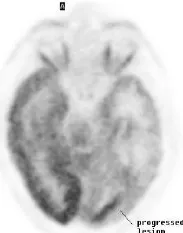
MRI and PET imaging studies. (C-F) FDG PET brain images of patient no. . These show an area of new disease in the left frontal lobe.
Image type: radiology (pet)